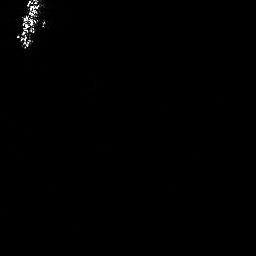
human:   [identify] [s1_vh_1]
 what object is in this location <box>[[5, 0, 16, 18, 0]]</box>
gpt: <ref>1 medium ship at the top left</ref>